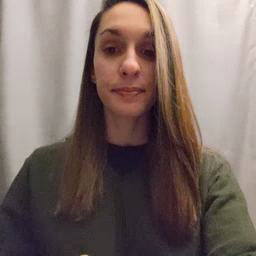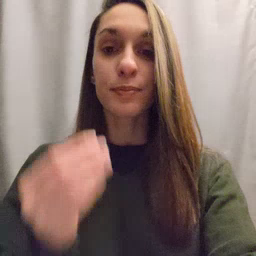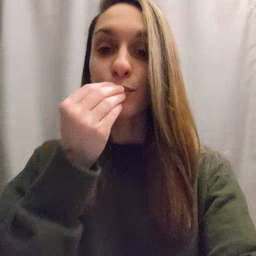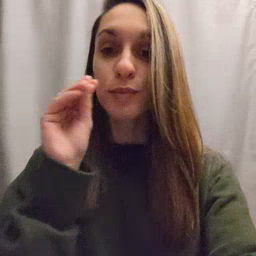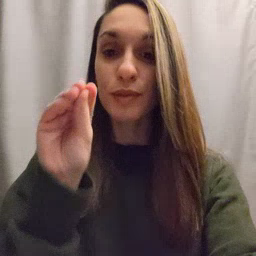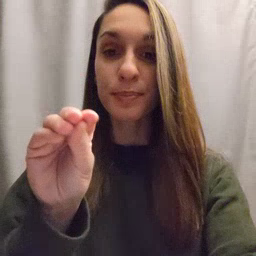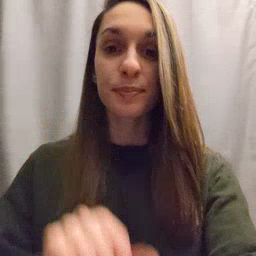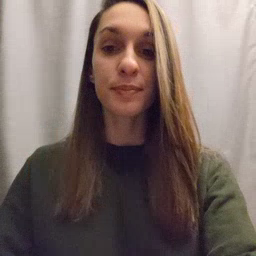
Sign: kiss